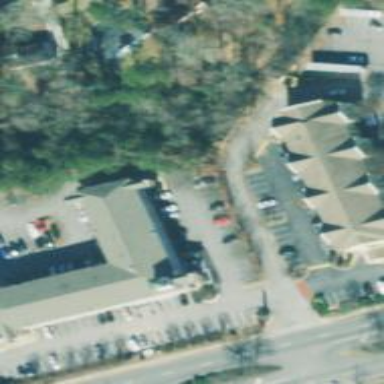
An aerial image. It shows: Hotel building.